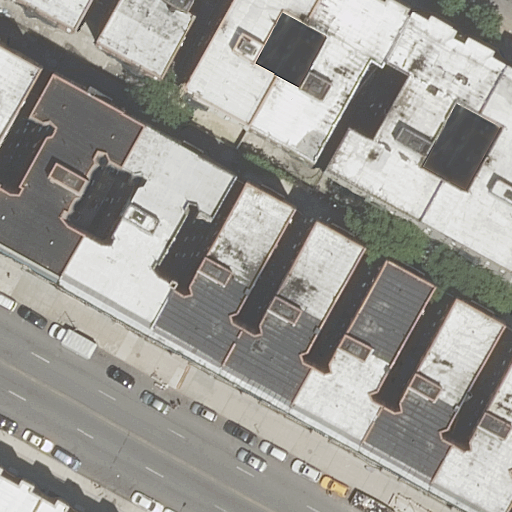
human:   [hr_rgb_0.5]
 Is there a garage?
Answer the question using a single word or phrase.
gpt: no

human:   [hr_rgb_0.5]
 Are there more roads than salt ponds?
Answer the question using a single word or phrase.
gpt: yes

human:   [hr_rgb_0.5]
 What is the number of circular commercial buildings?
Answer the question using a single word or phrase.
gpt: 0

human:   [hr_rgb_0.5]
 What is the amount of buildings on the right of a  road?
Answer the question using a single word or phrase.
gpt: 9

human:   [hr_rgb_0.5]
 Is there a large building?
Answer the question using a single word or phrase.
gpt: yes

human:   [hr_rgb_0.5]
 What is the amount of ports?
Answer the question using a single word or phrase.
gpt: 0

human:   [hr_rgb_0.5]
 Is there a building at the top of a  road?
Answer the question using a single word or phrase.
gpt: yes

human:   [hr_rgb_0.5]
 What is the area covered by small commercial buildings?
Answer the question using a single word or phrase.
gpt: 0m2

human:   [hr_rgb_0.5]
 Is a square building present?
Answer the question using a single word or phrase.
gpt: no

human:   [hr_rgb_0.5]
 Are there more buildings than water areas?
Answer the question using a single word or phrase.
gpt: yes

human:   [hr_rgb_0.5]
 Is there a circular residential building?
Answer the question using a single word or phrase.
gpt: no

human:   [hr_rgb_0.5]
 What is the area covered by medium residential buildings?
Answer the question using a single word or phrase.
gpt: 3526m2

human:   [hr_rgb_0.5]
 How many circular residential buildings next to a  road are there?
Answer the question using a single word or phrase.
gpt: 0

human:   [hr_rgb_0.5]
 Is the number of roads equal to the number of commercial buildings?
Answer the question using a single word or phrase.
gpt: no

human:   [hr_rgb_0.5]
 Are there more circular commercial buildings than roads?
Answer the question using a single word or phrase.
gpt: no

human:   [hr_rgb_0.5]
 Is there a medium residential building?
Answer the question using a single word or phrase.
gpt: yes

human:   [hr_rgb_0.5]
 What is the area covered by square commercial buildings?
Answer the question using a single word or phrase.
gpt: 0m2

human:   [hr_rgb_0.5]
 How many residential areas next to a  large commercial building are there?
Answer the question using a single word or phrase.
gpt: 0

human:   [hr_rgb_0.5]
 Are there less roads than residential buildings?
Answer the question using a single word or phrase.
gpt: yes

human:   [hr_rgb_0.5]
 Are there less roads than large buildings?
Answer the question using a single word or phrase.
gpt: yes

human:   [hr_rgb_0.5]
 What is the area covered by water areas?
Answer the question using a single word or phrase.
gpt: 0m2

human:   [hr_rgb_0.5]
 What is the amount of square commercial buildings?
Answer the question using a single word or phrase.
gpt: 0

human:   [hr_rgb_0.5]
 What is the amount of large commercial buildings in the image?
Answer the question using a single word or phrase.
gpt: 0

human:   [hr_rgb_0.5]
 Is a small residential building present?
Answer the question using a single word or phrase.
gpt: yes

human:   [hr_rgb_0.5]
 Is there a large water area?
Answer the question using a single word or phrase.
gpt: no

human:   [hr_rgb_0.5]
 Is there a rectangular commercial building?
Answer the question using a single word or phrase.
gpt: no

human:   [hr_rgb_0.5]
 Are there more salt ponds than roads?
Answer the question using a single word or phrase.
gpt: no

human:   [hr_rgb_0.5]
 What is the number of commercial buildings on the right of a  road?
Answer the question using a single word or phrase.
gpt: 0

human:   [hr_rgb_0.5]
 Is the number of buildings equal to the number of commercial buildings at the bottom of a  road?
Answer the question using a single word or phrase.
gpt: no

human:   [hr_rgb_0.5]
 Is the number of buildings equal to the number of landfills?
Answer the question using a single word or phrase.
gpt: no

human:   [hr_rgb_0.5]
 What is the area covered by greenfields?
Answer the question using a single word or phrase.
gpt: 0m2

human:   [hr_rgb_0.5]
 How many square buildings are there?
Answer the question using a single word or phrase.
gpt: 0

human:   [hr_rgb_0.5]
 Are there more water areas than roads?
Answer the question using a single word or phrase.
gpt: no

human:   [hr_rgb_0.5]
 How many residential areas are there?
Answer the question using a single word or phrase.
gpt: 0

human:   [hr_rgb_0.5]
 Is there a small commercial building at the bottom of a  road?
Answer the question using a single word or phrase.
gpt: no

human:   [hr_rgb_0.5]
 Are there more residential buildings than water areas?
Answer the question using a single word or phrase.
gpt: yes